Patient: sex M, age 52
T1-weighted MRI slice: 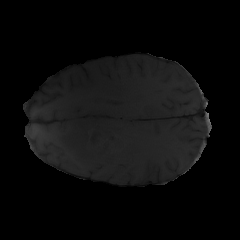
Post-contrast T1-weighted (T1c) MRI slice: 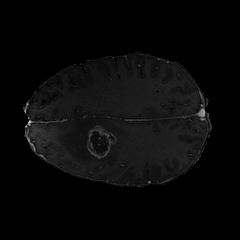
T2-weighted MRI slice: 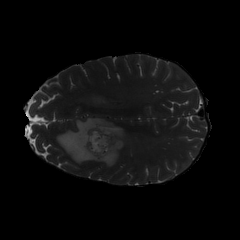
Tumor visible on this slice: yes
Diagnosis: Glioblastoma, IDH-wildtype
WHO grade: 4